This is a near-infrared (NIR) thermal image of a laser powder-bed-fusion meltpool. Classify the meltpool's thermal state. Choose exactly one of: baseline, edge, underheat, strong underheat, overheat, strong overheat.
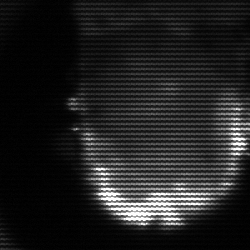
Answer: baseline